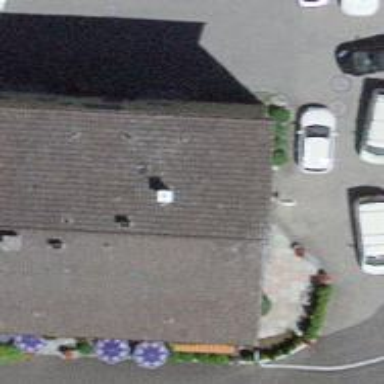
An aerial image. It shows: Restaurant.